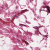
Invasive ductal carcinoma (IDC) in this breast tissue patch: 0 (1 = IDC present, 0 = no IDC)